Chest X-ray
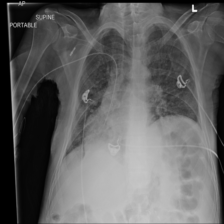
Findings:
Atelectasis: negative
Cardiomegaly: negative
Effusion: negative
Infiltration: negative
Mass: negative
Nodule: negative
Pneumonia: negative
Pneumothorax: negative
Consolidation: negative
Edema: negative
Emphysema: negative
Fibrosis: negative
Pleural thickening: negative
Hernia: negative